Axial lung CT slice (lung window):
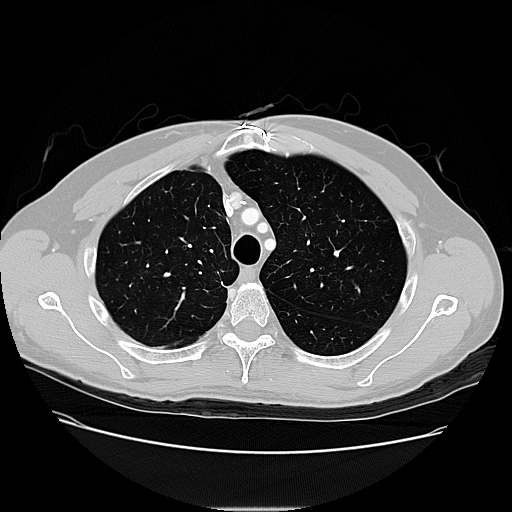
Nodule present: no